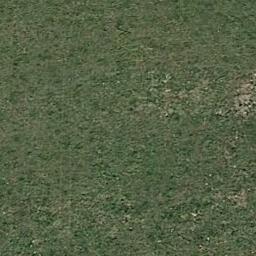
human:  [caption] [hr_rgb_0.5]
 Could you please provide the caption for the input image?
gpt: The entire image is dominated by grass .

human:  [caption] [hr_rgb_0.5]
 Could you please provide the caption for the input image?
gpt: A large lush green meadow covered with green grass .

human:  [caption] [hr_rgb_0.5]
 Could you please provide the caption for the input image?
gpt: The meadow is dense but uneven .

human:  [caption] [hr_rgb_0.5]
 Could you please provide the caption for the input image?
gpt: This meadow has dense lower grasses and some taller grasses .

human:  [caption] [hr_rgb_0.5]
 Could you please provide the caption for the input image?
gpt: A sparse green meadow with some grass .